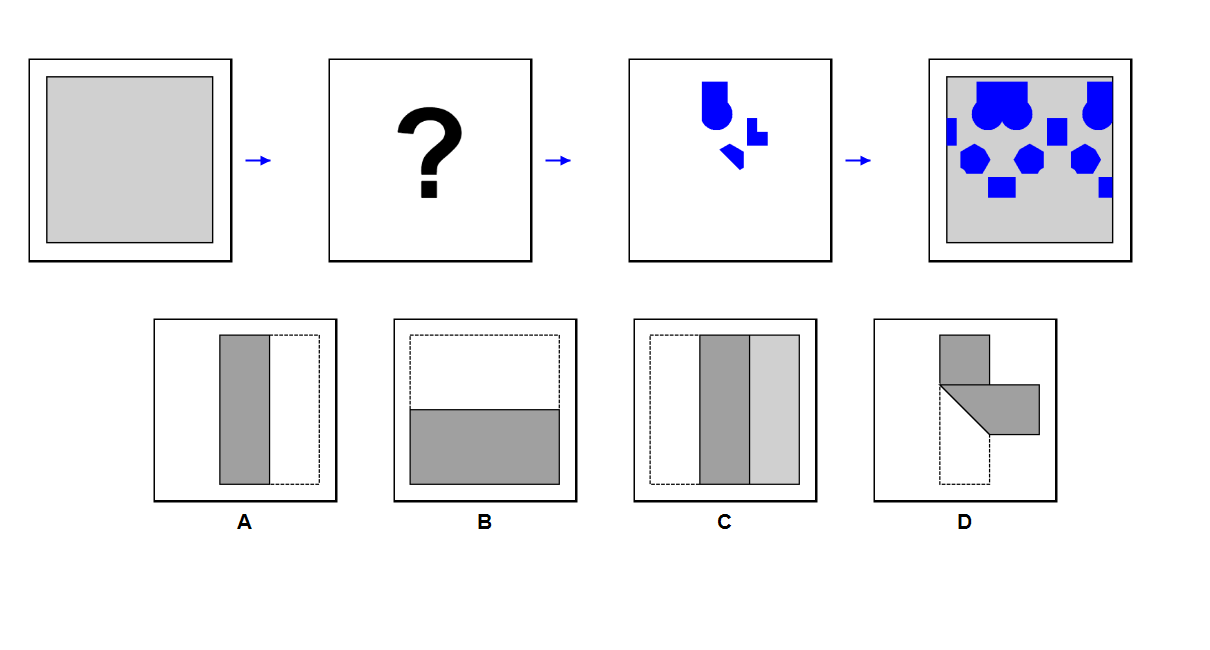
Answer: B